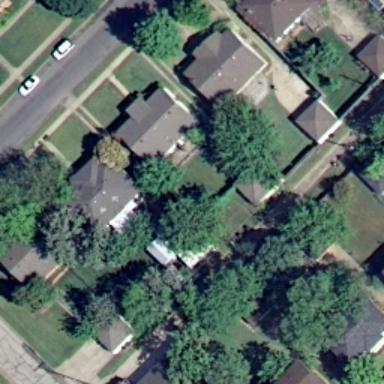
It is a medium residential area with a road goes through this area .